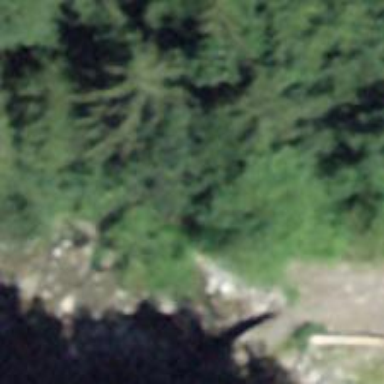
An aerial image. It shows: Path leading to bridge.